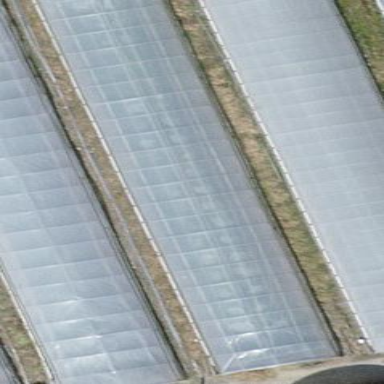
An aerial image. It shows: Greenhouse.